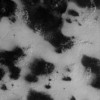
Label: not_dusty